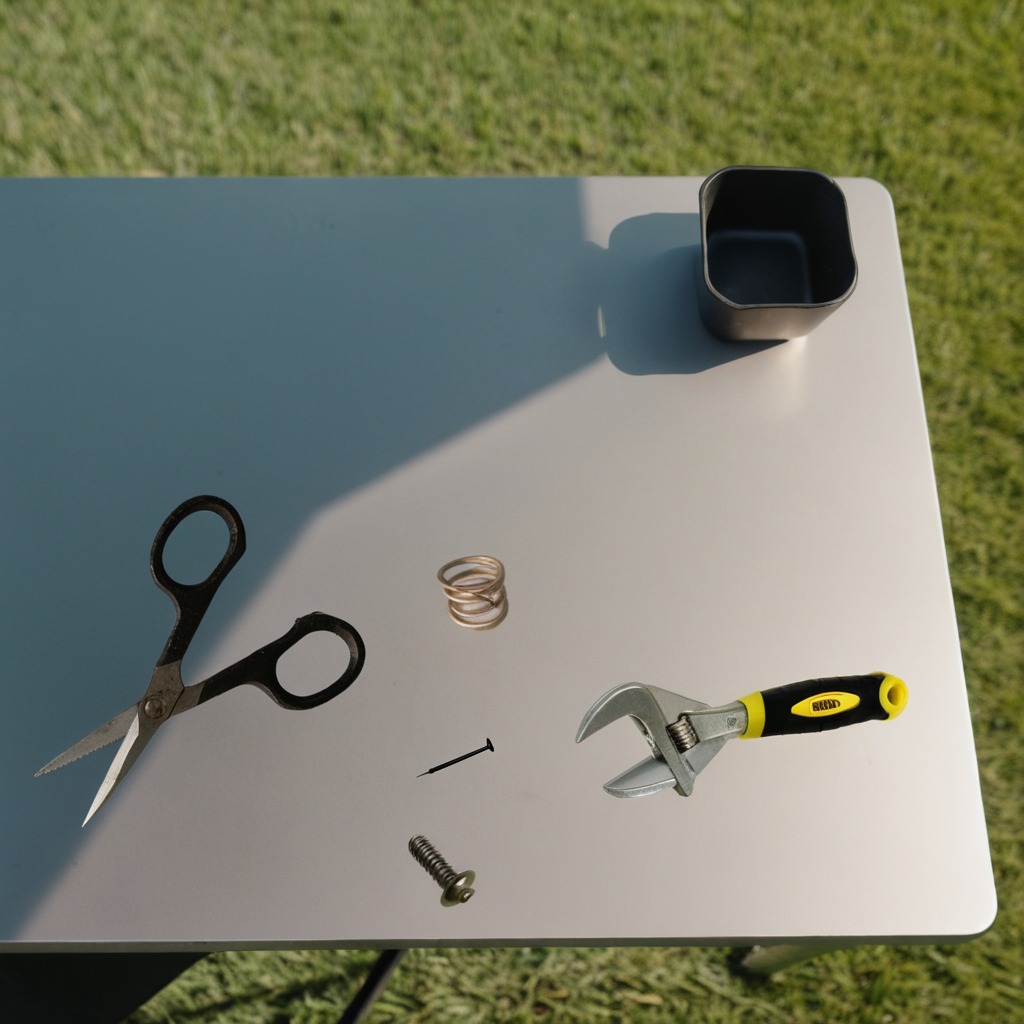
A metal machine screw, an iron nail, a coiled metal spring, a pair of scissors, and a wrench are lying on the textured surface.